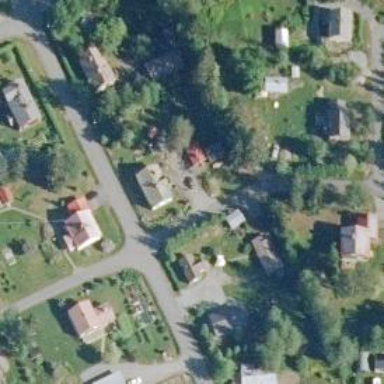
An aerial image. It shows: Suburb.